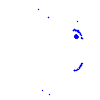
Particle: proton